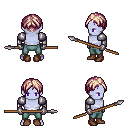
a pixel art fantasy rpg character, male body template, dark elf, purple skin, steel arm armor, teal pants, white blonde parted hairstyle, metal gloves, brown shoes, spear, four views (front, back, left, right), 2x2 character sprite sheet, small pixel art, hard edges, no anti-aliasing